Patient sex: M
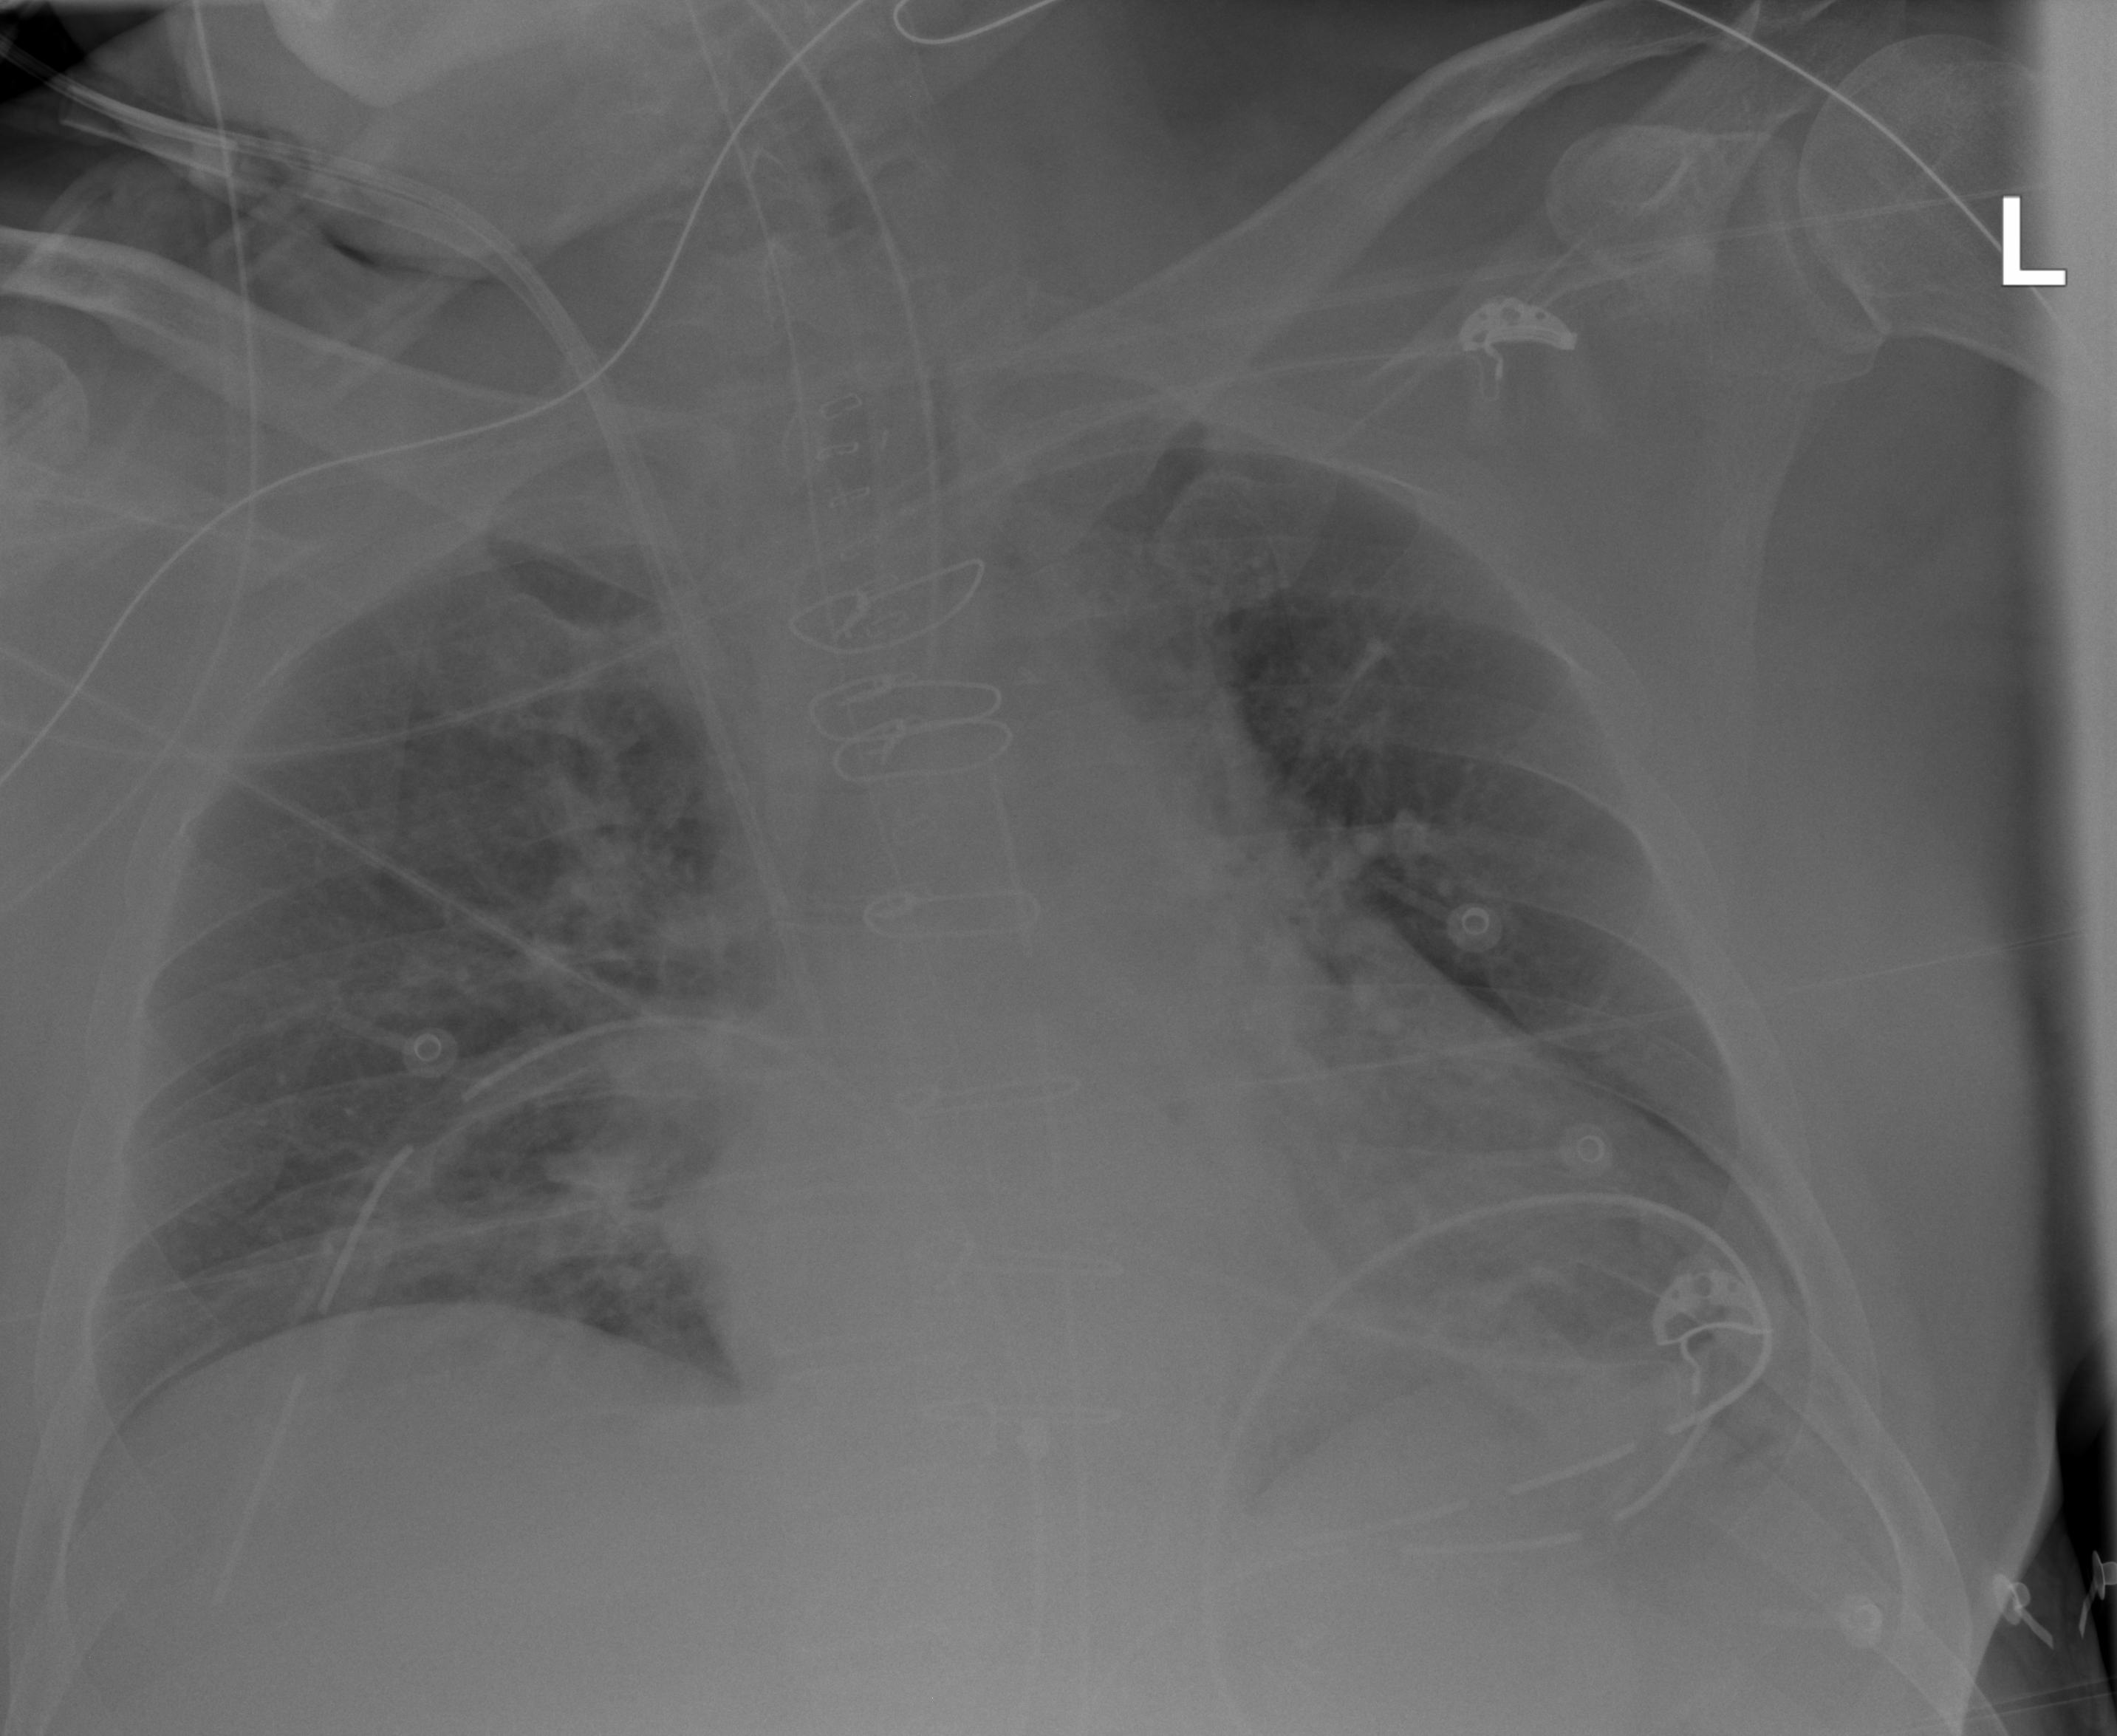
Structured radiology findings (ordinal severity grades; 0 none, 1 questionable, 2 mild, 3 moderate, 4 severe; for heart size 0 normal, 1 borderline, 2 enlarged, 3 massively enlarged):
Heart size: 2
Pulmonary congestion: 0
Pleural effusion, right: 0
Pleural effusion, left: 1
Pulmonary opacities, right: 0
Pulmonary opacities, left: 0
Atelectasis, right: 0
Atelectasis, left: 2